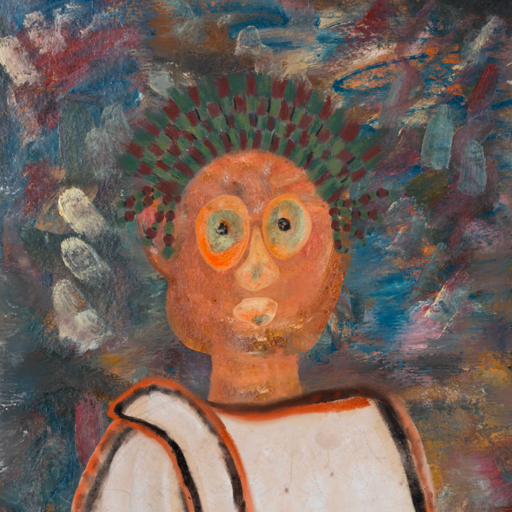
Background: Boggyland, Head And Neck Front: Boggyland, Face Front: Childish, Bust: Roy_Bahadur, Hair Front: Blank, Head Accessory: After_Raid_Crown, Second Necklace: Blank, Necklace: Blank, Baby: Blank